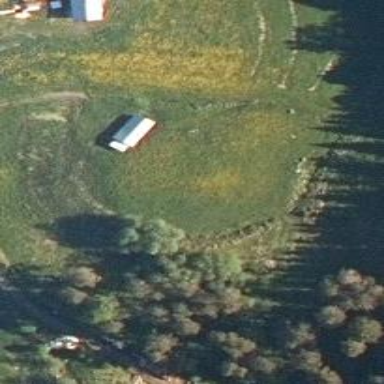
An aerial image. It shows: Beautiful meadow.